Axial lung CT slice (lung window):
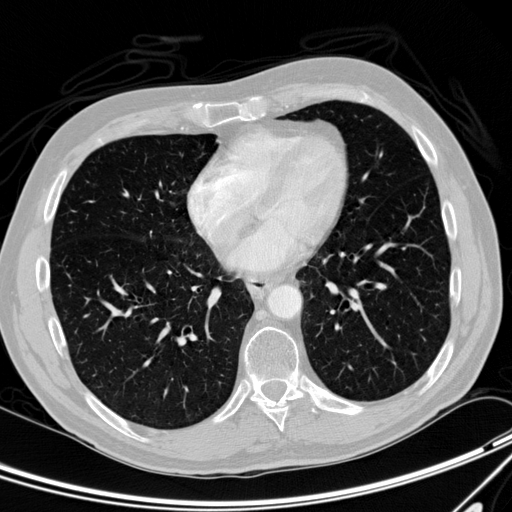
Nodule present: no